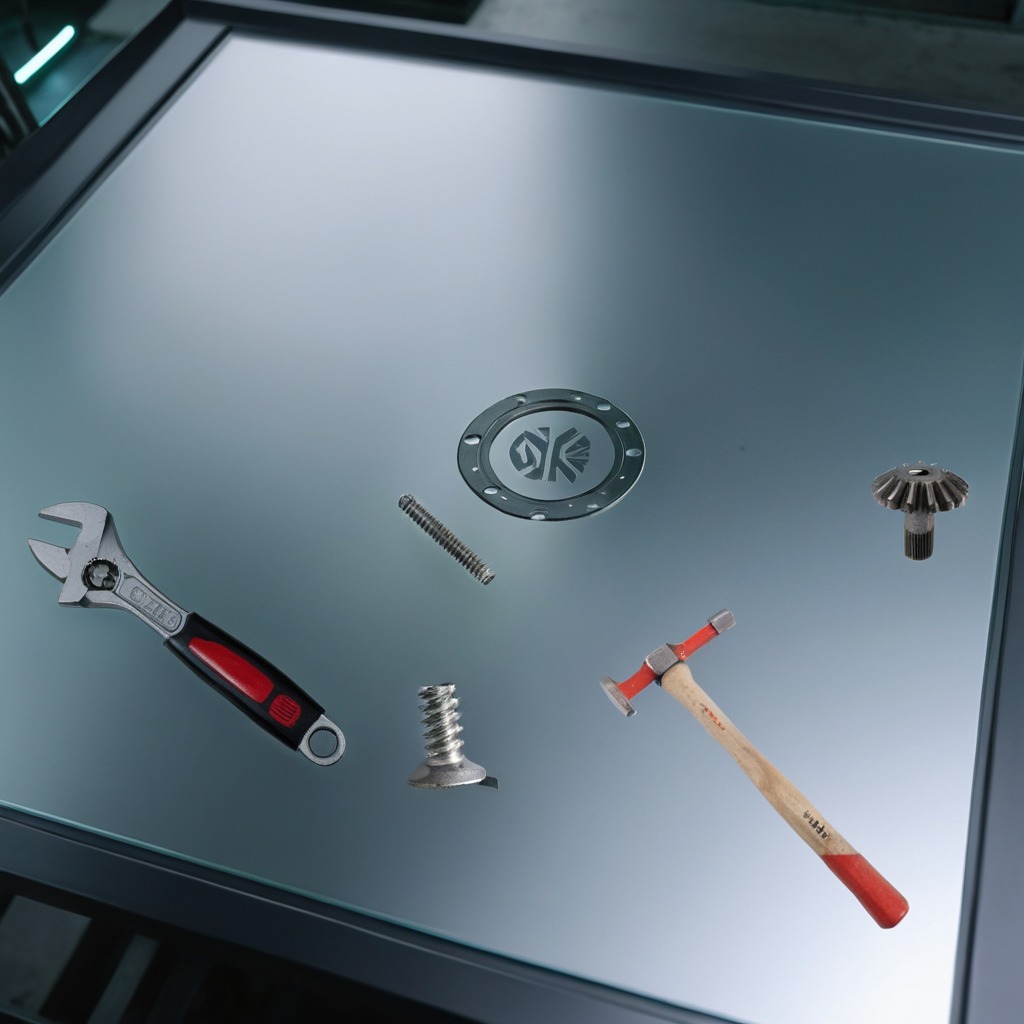
A metal gear with teeth, a metal machine screw, a hammer, a coiled metal spring, and a wrench are lying on the metal table.